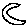
Label: moon